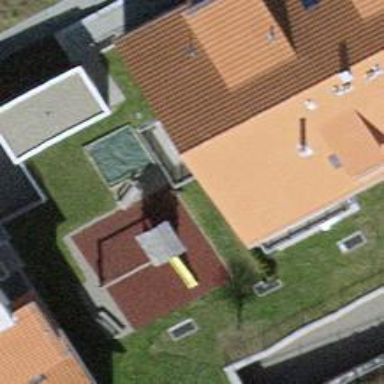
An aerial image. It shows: Playground area for leisure land.